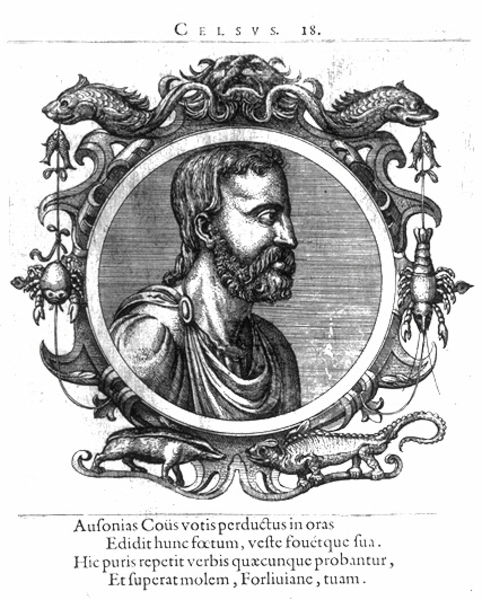
Titel: Bildnis des Aulus Cornelius Celsus
Institution: (Seriendruck)
Schlagwörter: kopf, mann, meer, umhang, weiß, haar, nase, profil, schwarz, stirn, zeichnung, blick, tier, tiere, bart, augen, gesicht, rahmen, vollbart, bild, bildnis, portrait, porträt, spiegel, auge, gewand, haare, brosche, locken, ohren, rechts, kreis, rund, schrift, bilderrahmen, grafik, graphik, ornamente, verzierung, abbild, hummer, krabbe, languste, buch, medaillon, druck, radierung, stich, text, schlange, fisch, medallion, jesus, toga, fauna, käfer, wildschwein, kupferstich, durck, drachen, fische, krebs, meerestiere, eidechse, echsen, latein, rotonde, chamäleon, agraffe, rollwerk, skorpion, scan, dachs, uhang, leguan, römische schrift, camäleon, 18, lateinische schrift, aufonias, celsus, geckko